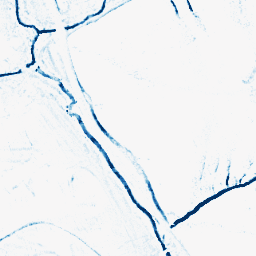
Category: morphological
Decomposition family: morphological_ellipse
Decomposition parameters: operation: closing
width: 5
height: 5
Upsampling method: sinc_blackman
Upsampling parameters: scale: 8
kernel_size: 16
Upsampling scale: 8